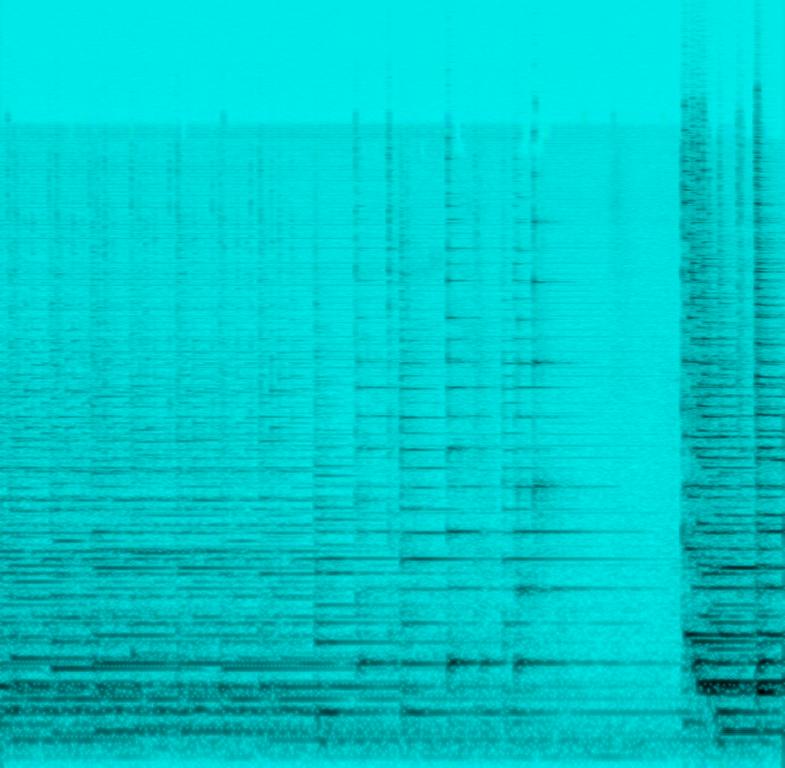
This is the live performance of a Paraguayan folk music piece. There is no singer. There is a Paraguayan harp playing a vibrant yet melancholic tune. The atmosphere is heart-touching. This piece could be used in the soundtrack of a drama movie during a scene of serenity or mourning.